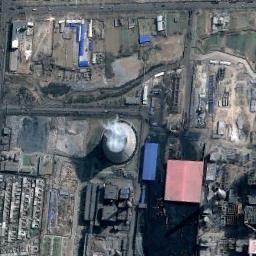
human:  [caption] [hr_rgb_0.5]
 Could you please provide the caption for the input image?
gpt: The thermal power station is on the grass next to some buildings with white mist above .

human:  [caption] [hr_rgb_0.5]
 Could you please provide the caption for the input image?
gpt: There are many buildings next to the thermal power station .

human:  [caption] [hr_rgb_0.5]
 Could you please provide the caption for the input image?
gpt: There is a round space next to this thermal power station .

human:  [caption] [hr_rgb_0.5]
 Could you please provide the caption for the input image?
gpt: Plant and machinery in a thermal power station, and a cooling tower steaming .

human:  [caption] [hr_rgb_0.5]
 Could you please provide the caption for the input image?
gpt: There are many buildings and a chimney on the thermal power station .